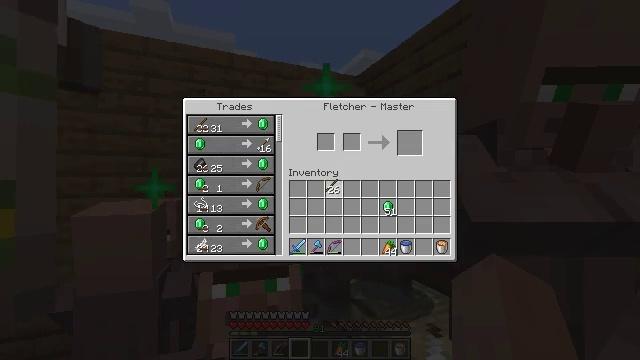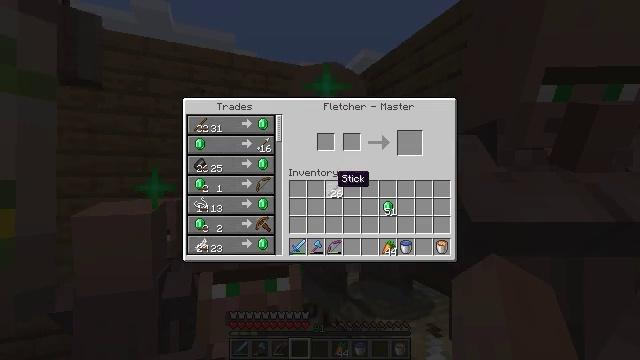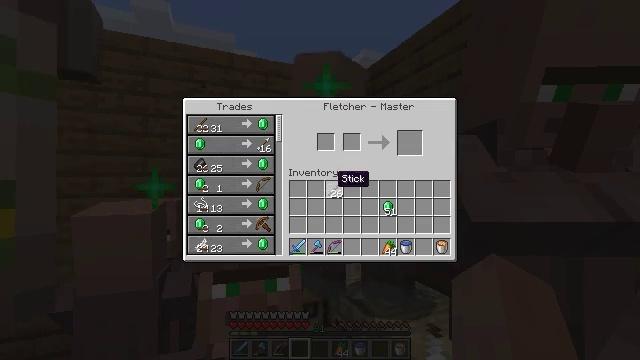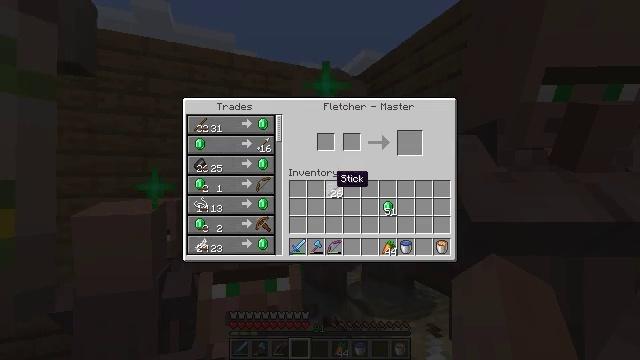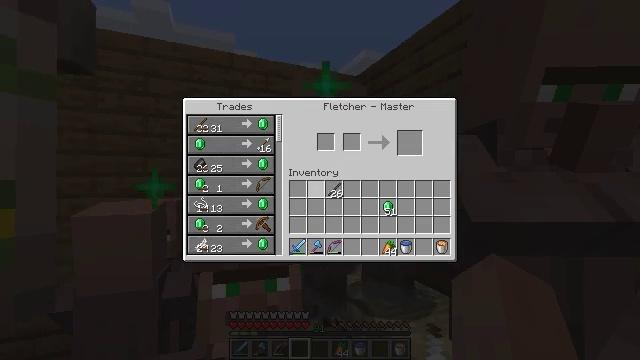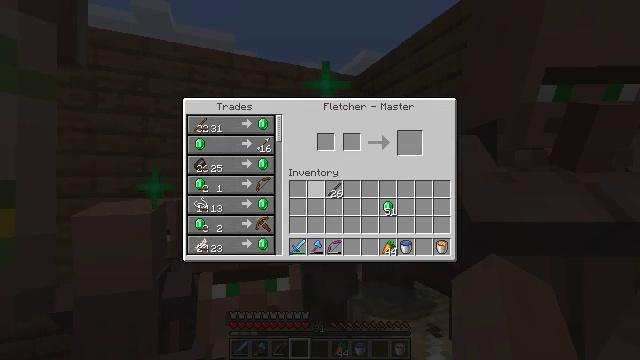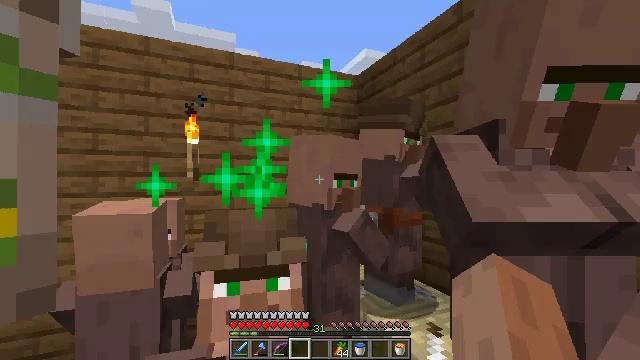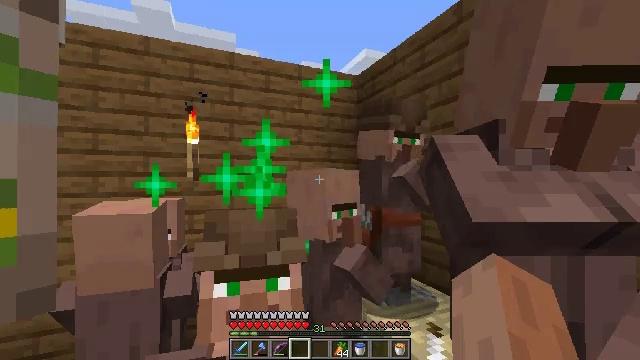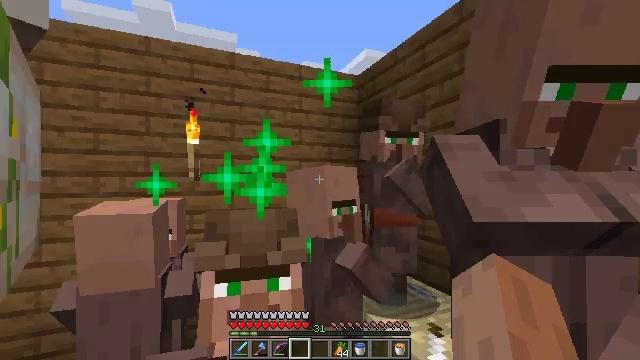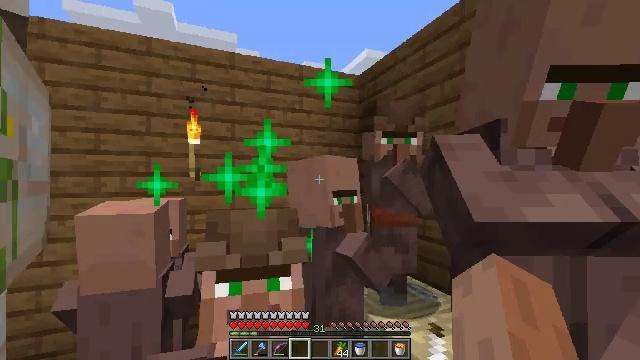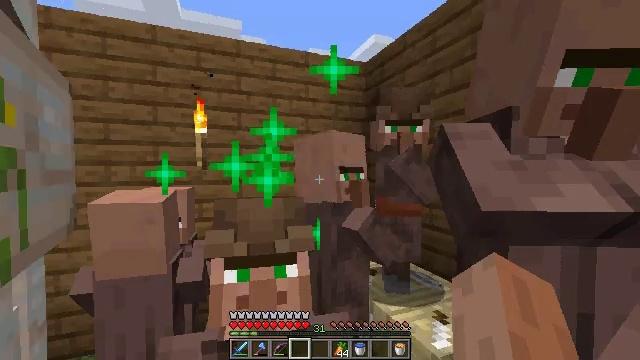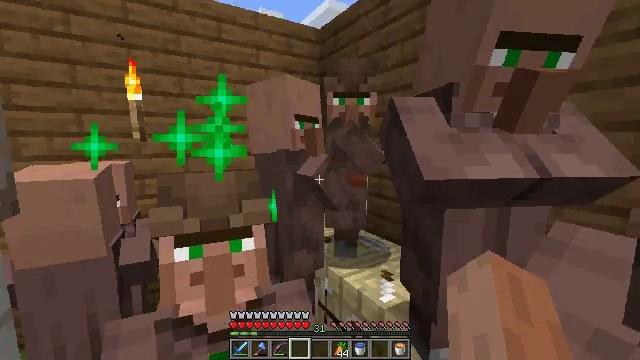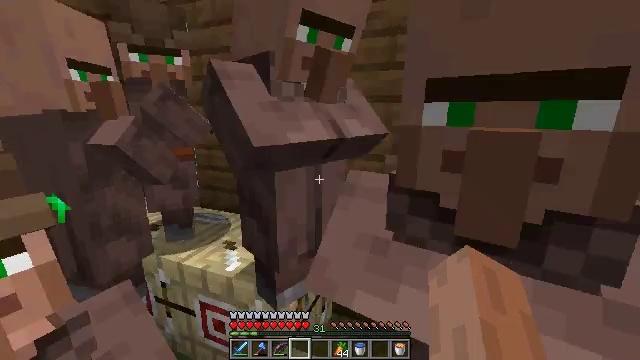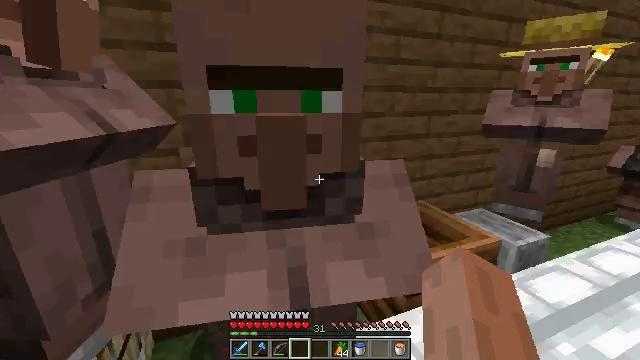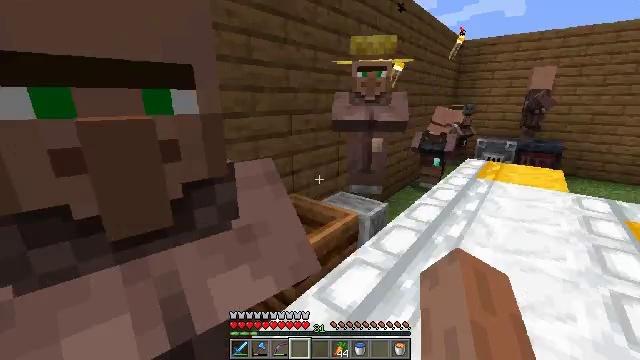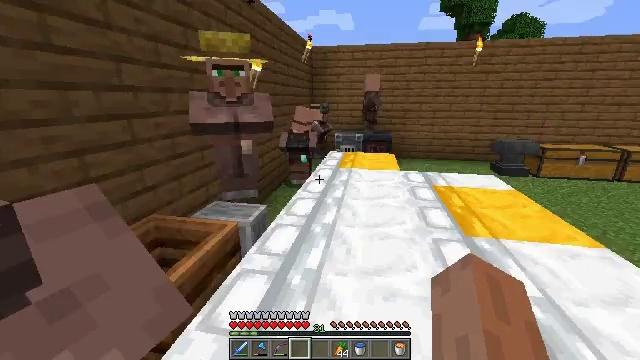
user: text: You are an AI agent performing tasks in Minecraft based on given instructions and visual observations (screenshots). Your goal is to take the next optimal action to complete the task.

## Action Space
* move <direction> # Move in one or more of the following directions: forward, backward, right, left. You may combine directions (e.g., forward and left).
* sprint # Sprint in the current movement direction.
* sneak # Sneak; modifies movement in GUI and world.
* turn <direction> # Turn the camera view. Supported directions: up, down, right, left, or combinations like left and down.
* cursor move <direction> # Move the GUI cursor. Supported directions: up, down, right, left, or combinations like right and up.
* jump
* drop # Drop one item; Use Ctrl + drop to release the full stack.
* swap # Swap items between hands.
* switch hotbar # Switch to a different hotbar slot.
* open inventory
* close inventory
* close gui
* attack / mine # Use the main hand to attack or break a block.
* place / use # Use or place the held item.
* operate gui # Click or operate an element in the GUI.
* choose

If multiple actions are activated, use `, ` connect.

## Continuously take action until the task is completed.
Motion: motion action
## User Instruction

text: Get a diamond hoe by crafting it.
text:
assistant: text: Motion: no_op
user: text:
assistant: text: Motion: no_op
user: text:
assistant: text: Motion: no_op
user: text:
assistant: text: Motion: cursor move left
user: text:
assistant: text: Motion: cursor move left
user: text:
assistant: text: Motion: no_op
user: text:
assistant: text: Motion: close gui
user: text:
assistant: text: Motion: no_op
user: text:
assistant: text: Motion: no_op
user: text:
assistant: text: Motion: turn left and down
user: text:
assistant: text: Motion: turn right and down
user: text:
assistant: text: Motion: turn right and down
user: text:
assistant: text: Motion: turn right and down
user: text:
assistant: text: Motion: turn right
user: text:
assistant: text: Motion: move forward, turn right
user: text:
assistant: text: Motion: move forward, turn right
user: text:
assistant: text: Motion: move forward
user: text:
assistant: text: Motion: move forward
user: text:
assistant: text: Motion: move forward, sprint
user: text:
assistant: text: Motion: move forward, sprint
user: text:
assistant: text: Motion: move forward, sprint
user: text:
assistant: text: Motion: move forward, sprint
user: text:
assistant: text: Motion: move forward, sprint
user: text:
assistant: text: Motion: move forward, sprint, turn left and up
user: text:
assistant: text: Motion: move forward, sprint, turn left
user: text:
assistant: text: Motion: move forward, sprint
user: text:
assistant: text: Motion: move forward, sprint
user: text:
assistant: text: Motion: move forward, sprint, turn left and up
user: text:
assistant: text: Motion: move forward, sprint
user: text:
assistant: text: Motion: move forward, sprint